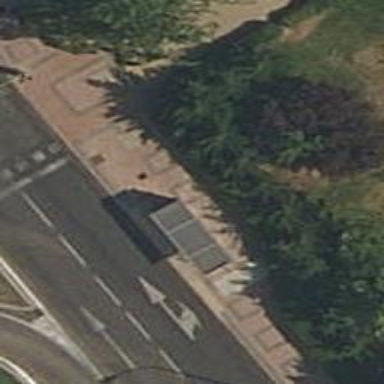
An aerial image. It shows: Bus stop with shelter. It is platform for public transport.